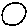
Label: circle